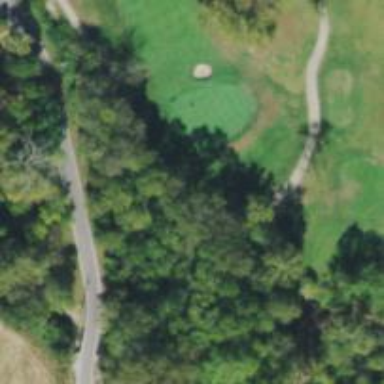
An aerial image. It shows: Path for golf carts.